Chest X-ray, AP view. Patient: 30 years old, sex M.
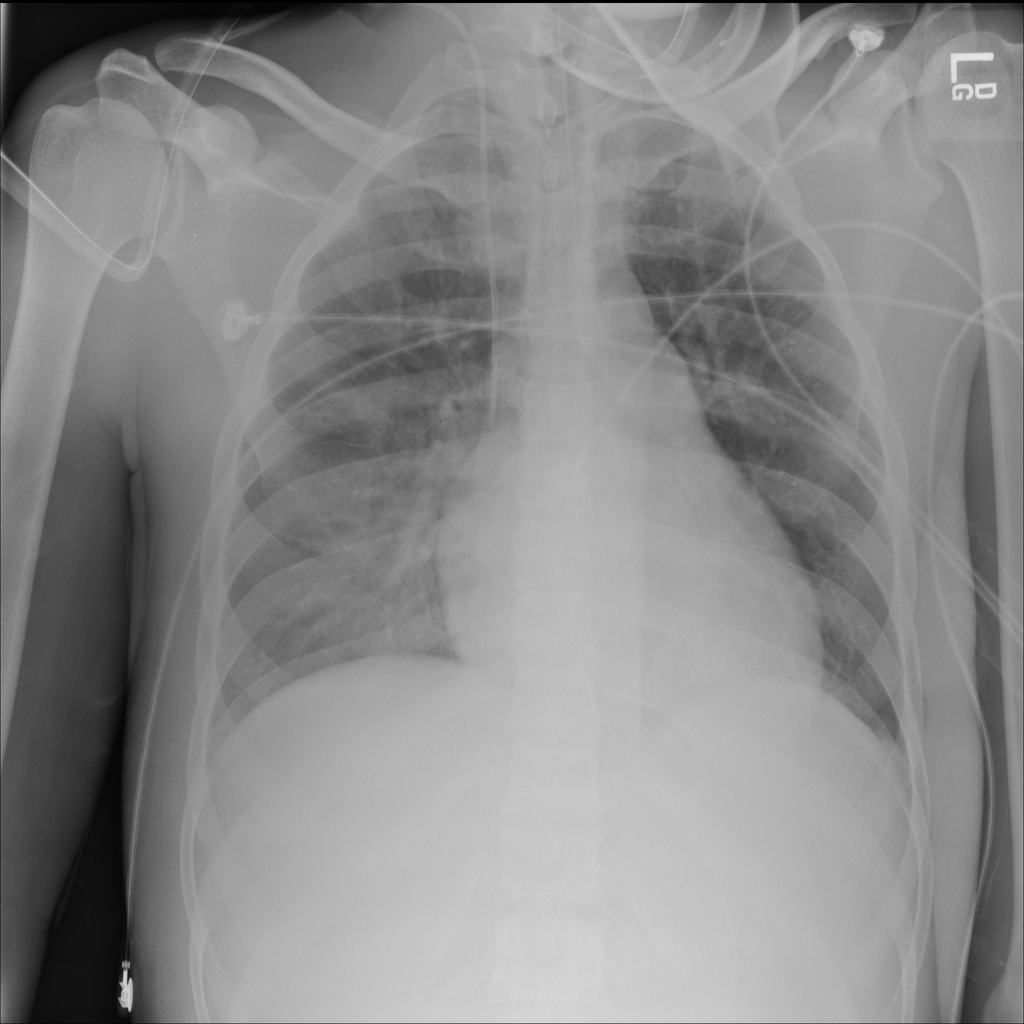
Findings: No Finding